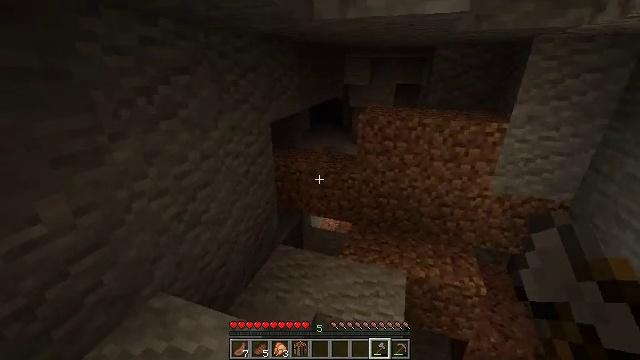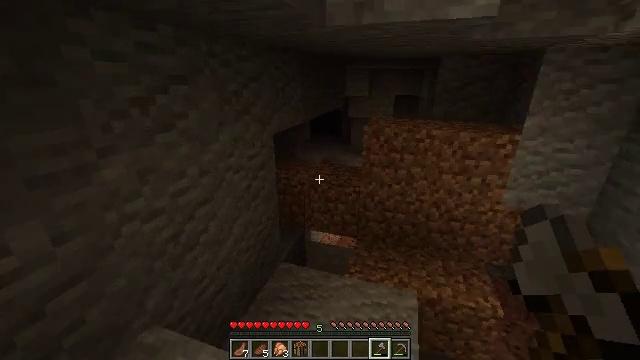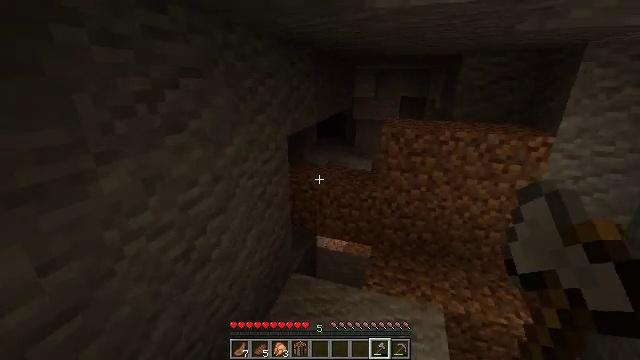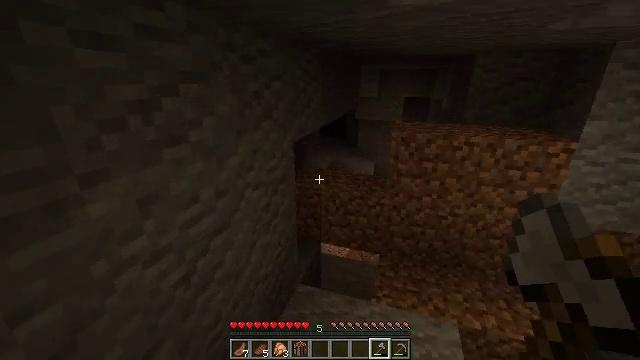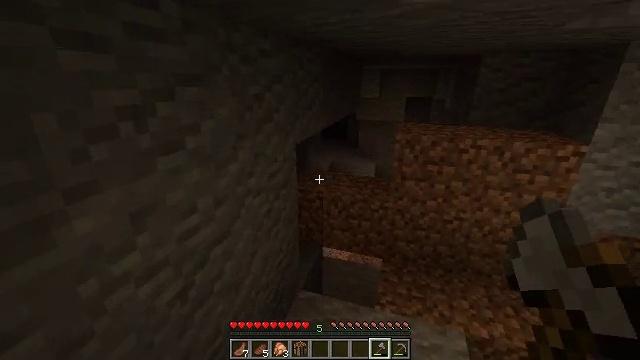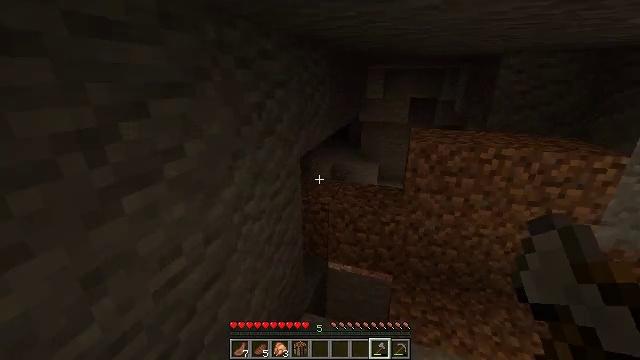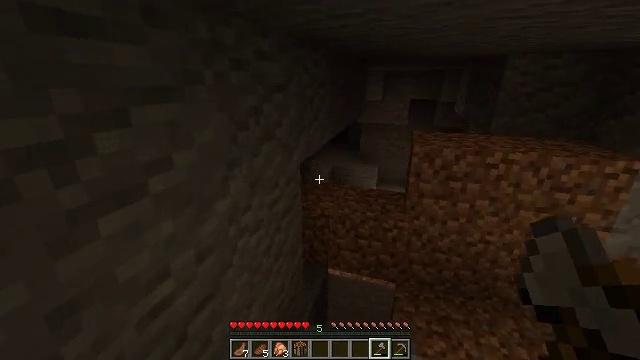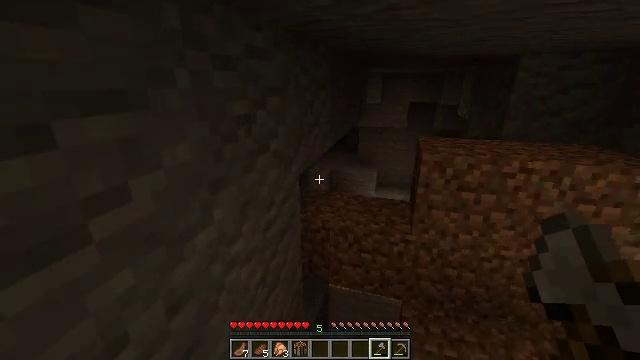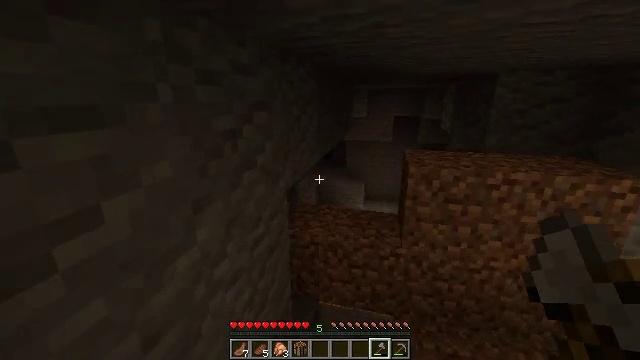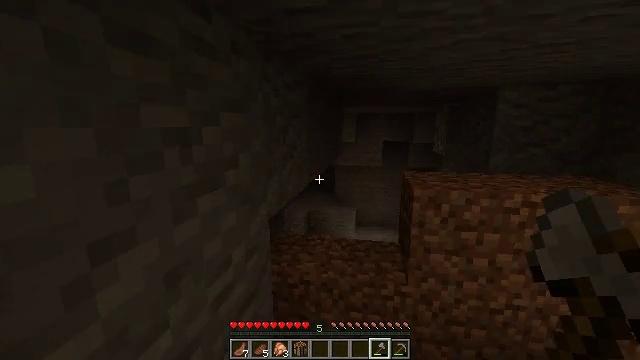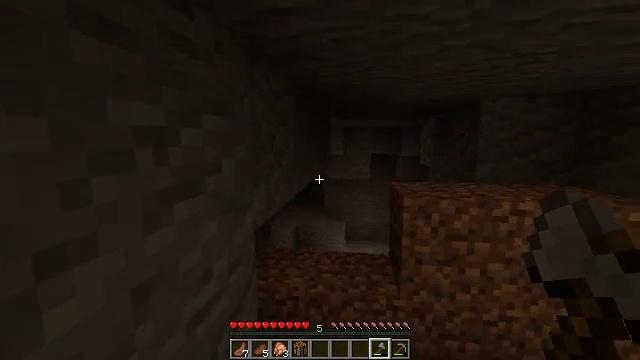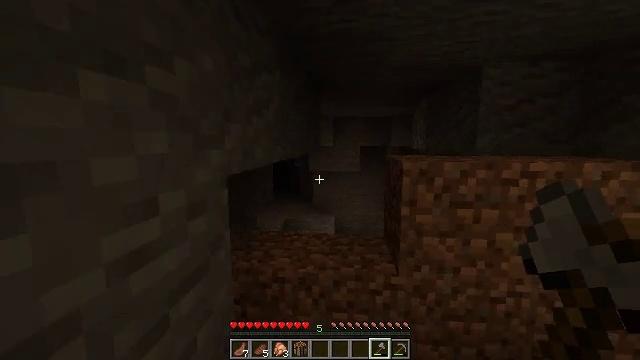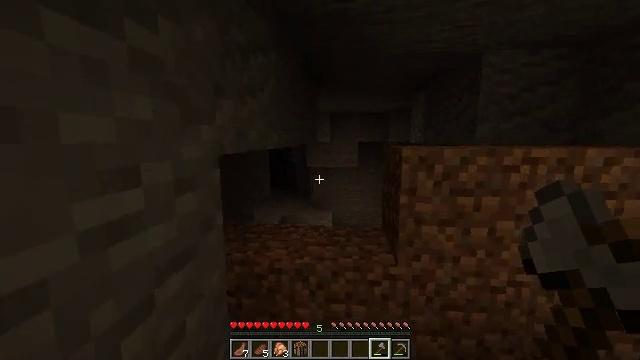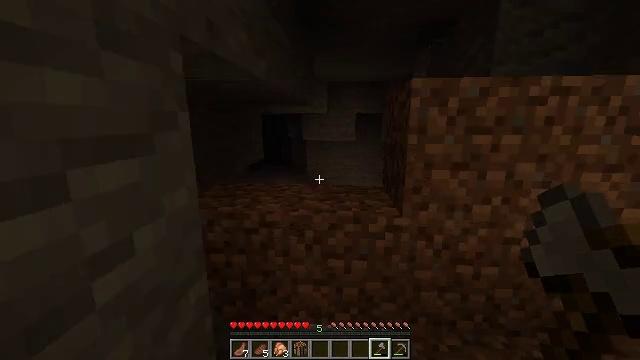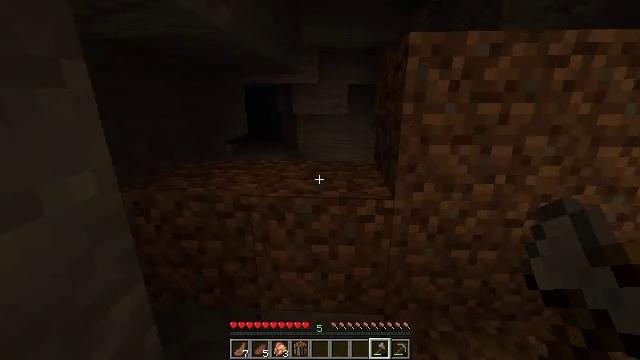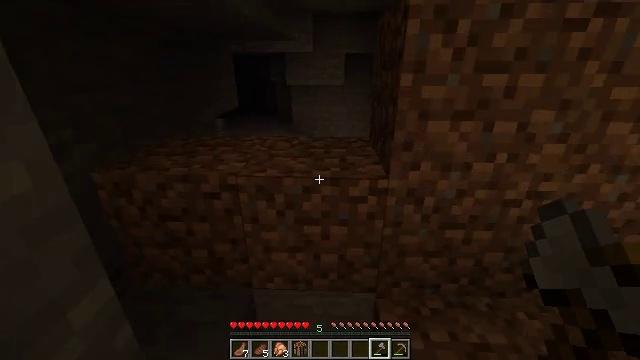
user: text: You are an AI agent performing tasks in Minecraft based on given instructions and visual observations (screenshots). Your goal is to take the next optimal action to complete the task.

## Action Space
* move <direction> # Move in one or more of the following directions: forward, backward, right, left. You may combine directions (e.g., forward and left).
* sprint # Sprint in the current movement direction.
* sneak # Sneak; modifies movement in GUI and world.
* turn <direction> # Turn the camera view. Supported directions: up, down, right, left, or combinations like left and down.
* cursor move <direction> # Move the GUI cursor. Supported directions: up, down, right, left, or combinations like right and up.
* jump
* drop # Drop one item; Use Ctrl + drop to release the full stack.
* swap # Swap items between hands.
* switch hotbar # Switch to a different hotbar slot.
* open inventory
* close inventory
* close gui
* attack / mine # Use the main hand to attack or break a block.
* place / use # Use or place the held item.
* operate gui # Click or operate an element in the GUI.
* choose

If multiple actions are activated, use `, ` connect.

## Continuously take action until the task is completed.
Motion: motion action
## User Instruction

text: Hunt a bat.
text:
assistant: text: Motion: move forward and move left, turn up
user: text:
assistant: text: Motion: move forward and move left
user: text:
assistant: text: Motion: move forward
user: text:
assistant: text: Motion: move forward
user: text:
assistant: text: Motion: move forward
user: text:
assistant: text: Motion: move forward
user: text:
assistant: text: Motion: move forward
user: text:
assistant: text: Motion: move forward, turn right and up
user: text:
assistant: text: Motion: move forward, turn right and up
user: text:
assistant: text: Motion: move forward, turn right and up
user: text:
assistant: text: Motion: move forward, turn right
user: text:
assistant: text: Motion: move forward and move right
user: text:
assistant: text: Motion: move forward and move right, turn down
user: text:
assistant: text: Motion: move forward and move right, turn right and down
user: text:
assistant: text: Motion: turn down
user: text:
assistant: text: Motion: turn left and down
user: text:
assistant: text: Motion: turn left and down
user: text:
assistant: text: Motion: turn left and down
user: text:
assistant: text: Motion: turn down
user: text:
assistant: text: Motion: no_op
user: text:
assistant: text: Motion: move back
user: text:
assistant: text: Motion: move back
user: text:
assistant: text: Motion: move back
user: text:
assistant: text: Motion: move back, turn up
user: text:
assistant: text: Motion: turn up
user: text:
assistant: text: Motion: turn up
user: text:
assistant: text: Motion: turn up
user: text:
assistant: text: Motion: no_op
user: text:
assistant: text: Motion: no_op
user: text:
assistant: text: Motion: move forward